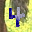
Label: 4